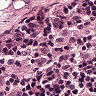
Metastatic tissue present: no